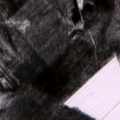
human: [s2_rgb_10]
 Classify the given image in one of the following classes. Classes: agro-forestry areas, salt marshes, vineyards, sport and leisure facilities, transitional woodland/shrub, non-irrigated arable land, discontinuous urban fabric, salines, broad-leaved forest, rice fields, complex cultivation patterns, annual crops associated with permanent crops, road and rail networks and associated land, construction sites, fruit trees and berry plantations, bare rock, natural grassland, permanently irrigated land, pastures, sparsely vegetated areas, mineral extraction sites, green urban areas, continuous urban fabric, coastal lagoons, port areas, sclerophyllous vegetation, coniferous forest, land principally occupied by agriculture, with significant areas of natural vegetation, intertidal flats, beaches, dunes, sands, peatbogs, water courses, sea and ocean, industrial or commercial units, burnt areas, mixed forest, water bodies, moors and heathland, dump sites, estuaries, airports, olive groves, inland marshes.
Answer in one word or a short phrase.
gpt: non-irrigated arable land, coniferous forest, mixed forest, transitional woodland/shrub